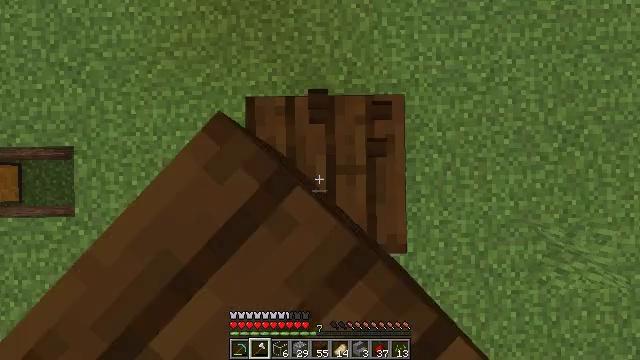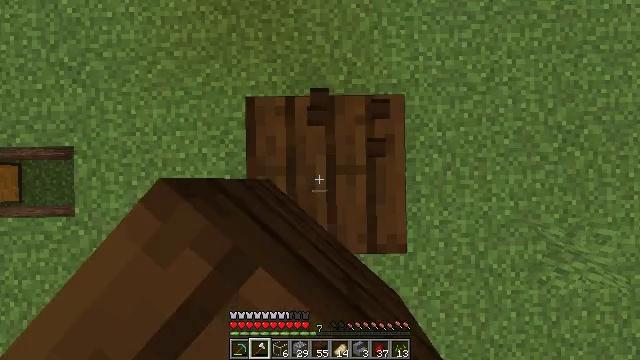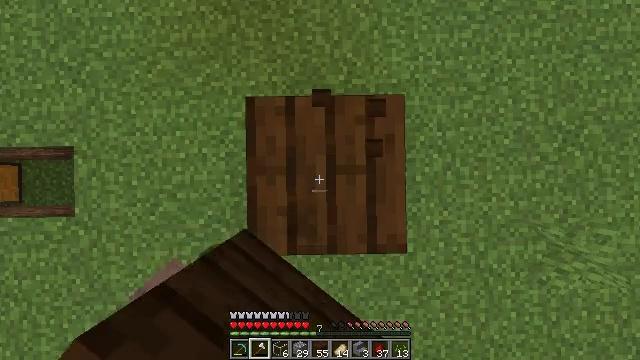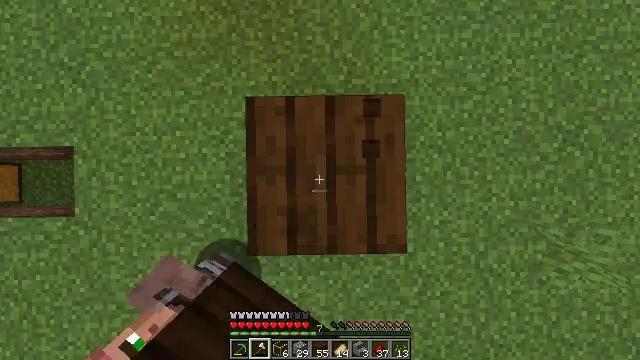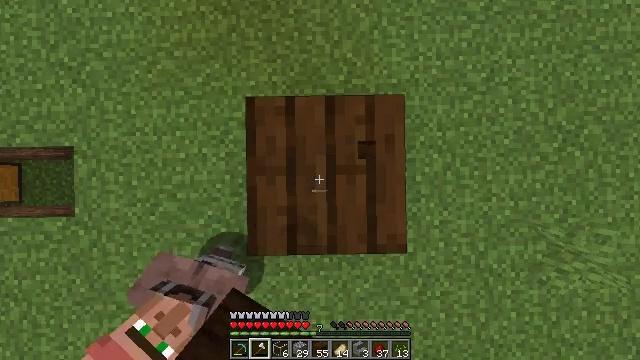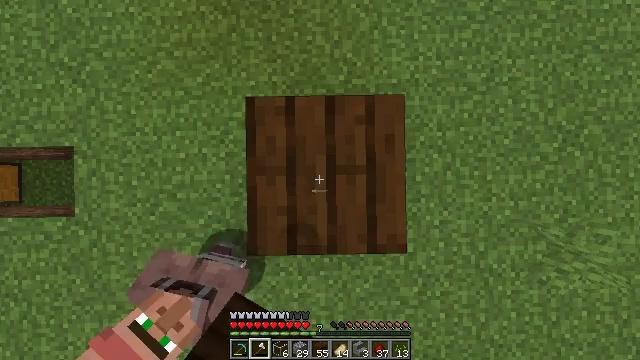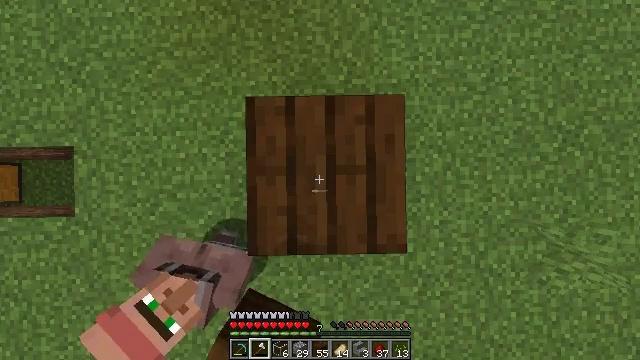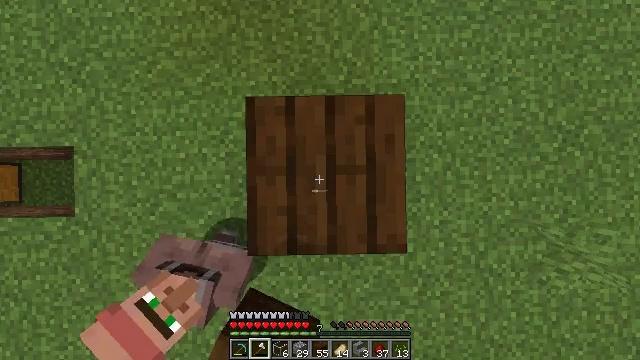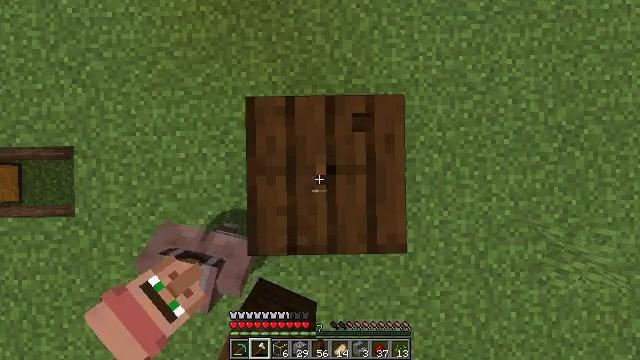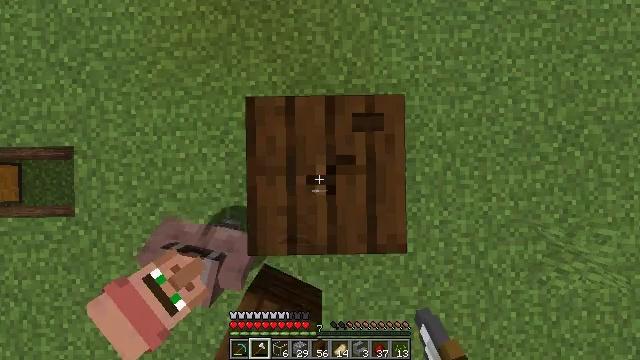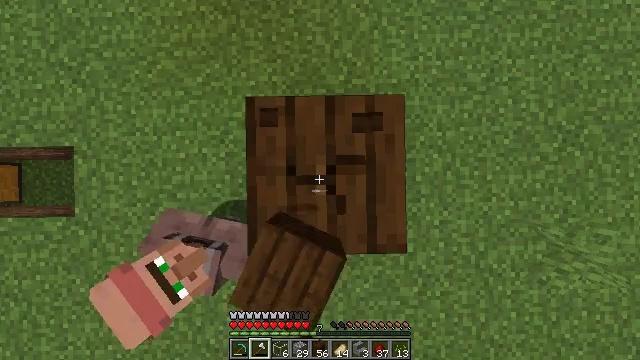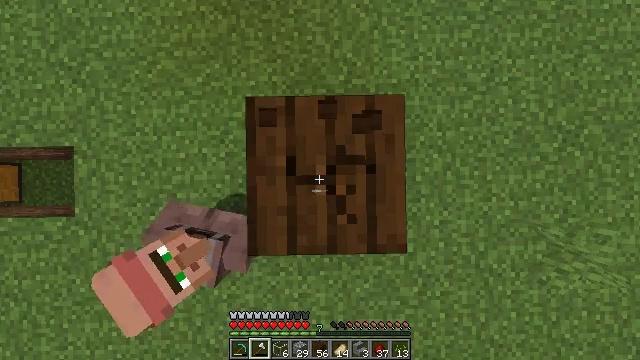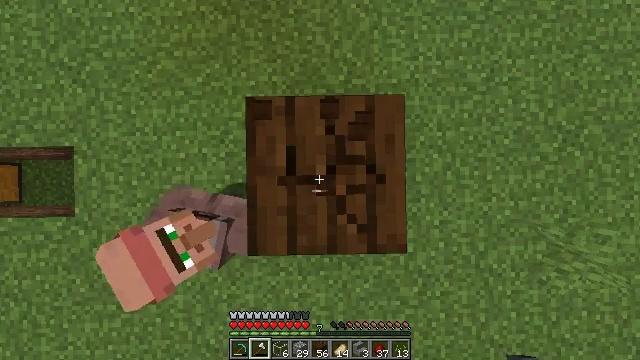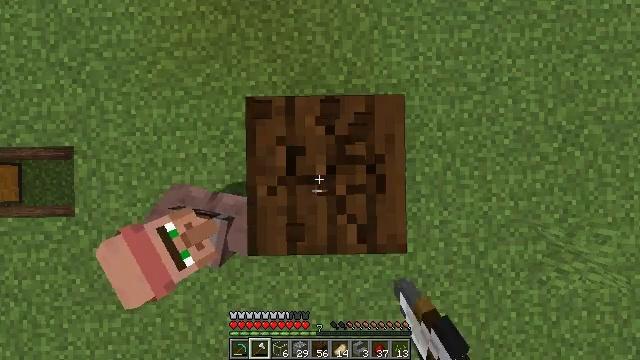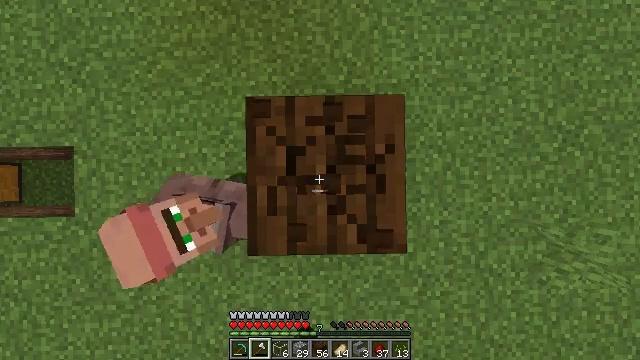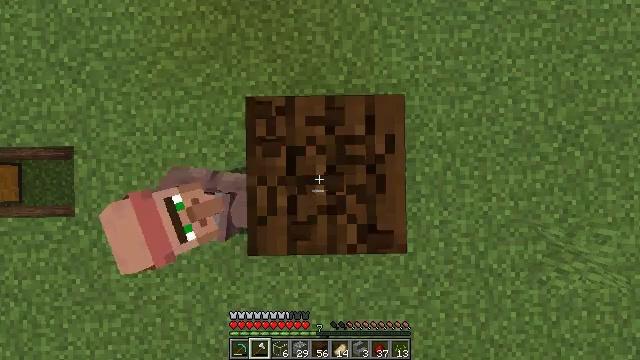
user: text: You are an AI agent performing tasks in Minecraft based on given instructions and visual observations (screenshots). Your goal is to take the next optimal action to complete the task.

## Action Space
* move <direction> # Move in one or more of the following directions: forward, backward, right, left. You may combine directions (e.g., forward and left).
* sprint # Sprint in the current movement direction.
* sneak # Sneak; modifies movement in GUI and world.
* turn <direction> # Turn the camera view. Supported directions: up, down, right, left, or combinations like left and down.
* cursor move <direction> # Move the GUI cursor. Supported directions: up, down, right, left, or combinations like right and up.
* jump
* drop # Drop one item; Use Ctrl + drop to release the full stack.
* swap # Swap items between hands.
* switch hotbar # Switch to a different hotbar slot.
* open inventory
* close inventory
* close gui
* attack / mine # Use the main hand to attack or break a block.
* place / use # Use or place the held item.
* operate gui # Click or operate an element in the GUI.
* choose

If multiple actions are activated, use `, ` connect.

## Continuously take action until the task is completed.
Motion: motion action
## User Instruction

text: Mine dark oak planks.
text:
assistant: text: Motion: no_op
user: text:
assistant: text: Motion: no_op
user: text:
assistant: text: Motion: no_op
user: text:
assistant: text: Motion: no_op
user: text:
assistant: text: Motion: no_op
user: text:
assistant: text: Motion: no_op
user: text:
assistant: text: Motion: no_op
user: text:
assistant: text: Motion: attack / mine
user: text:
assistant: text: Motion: attack / mine
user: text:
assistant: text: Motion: attack / mine
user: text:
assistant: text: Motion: attack / mine
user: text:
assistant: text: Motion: attack / mine
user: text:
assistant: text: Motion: attack / mine
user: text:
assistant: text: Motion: attack / mine
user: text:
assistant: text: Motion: attack / mine
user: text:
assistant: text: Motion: attack / mine
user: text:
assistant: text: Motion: attack / mine
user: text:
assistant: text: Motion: attack / mine
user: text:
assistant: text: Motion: no_op
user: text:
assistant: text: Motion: no_op
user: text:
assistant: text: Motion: no_op
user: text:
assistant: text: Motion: no_op
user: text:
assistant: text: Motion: no_op
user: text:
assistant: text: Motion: no_op
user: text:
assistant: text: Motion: no_op
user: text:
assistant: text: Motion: no_op
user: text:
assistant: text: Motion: no_op
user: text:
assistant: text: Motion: no_op
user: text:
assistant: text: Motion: no_op
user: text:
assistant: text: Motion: attack / mine